【题型】解答题　【知识点】平面几何　【难度】easy
如图是一个半圆形桥洞的截面示意图, 圆心为 $O$, 直径 $AB$ 是河底线, 弦 $CD$ 是水位线, $CD // AB$, $AB = 10$ 米, $OE \perp CD$ 于点 $E$, 此时测得 $OE:CD=3:8$。

(1) 求 $CD$ 的长；

(2) 如果水位以 $0.4$ 米/小时的速度上升, 则经过多长时间桥洞会刚刚被灌满？
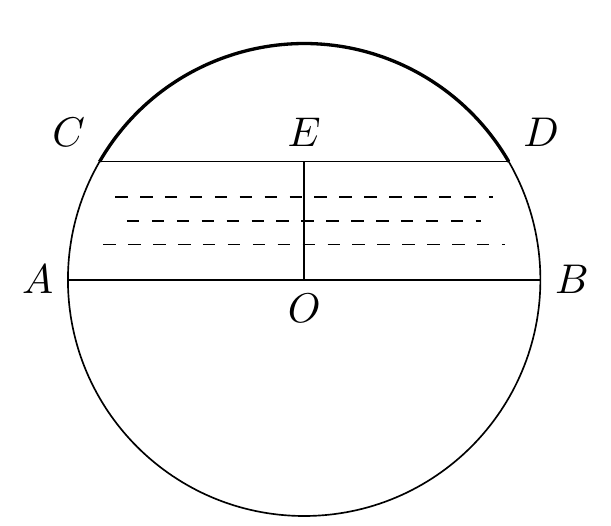
【解答】
解：
(1) 连接 $OC$,

$\because OE \perp CD$,

$\therefore CE = ED$,

$\because OE:CD = 3:8$,

$\therefore OE:CE = 3:4$,

设 $OE = 3k$, $CE = 4k$,

在 $Rt\triangle CEO$ 中, $CO^2 = EO^2 + CE^2$,

$\therefore CO = 5k$,

$\because$ 直径 $AB$ 是河底线, $AB = 10$,

$\therefore CO = 5$,

解得 $k = 1$,

$\therefore CE = 4$, $OE = 3$,

$\therefore CD = 8$ 米；

(2) 如图, 延长 $OE$ 交 $\odot O$ 于点 $F$,

由 (1) 可得 $OE = 3$,

$\therefore EF = OF - OE = 5 - 3 = 2$,

$\because$ 水位以 $0.4$ 米/小时的速度上升,

$\therefore 2 \div 0.4 = 5$(小时),

即经过 $5$ 小时桥洞会刚刚被灌满．
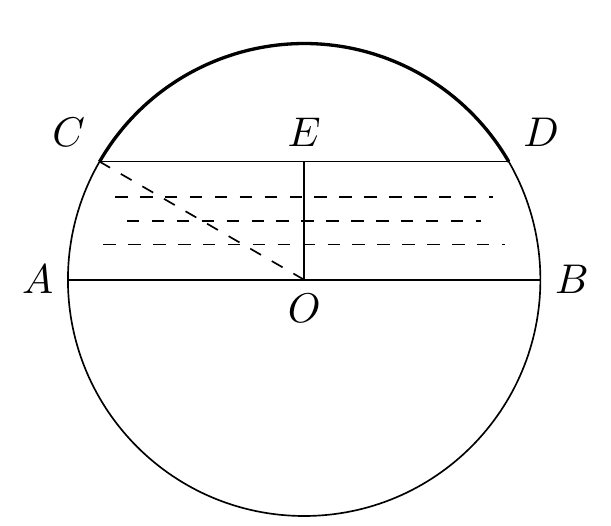
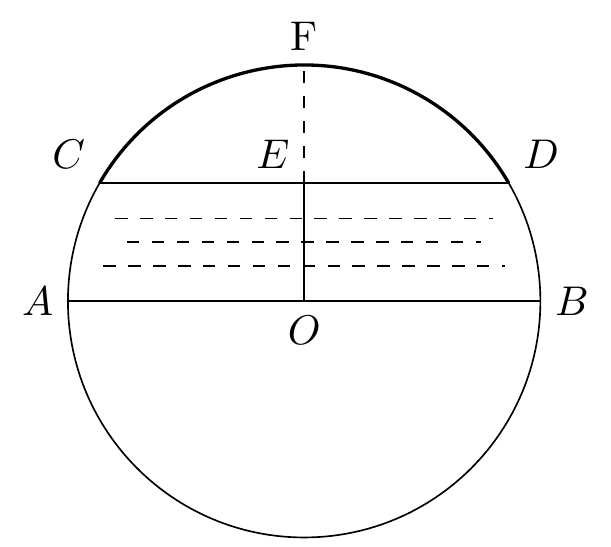